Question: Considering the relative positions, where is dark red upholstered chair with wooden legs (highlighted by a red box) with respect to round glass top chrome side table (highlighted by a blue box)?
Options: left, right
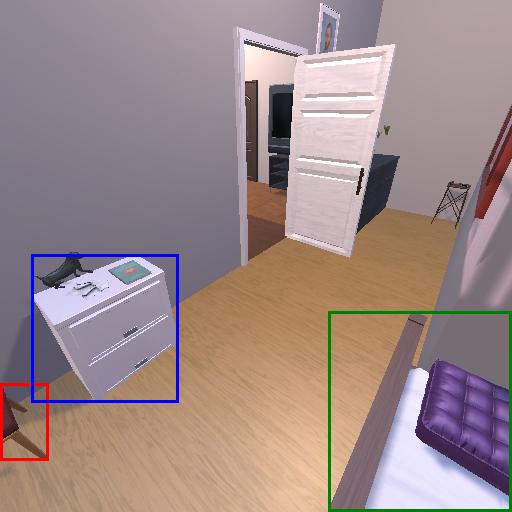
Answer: left